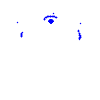
Particle: electron